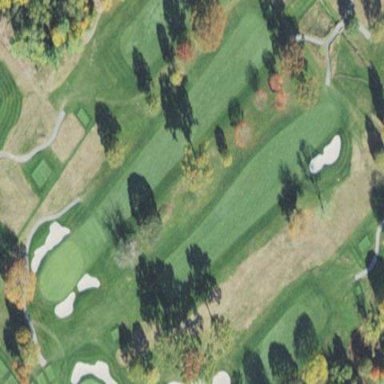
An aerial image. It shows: Grassy area designated as golf fairway.